Field crop: maize
Growth stage: 2
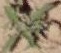
Species: atriplex